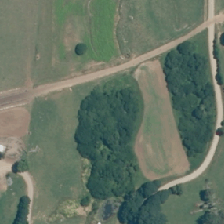
Land cover: deciduous_hardwood